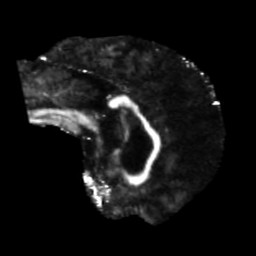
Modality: FA
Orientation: sagittal
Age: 64
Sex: male
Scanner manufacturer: siemens
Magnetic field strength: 3 T
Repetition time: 5.47 s
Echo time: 0.0854 s